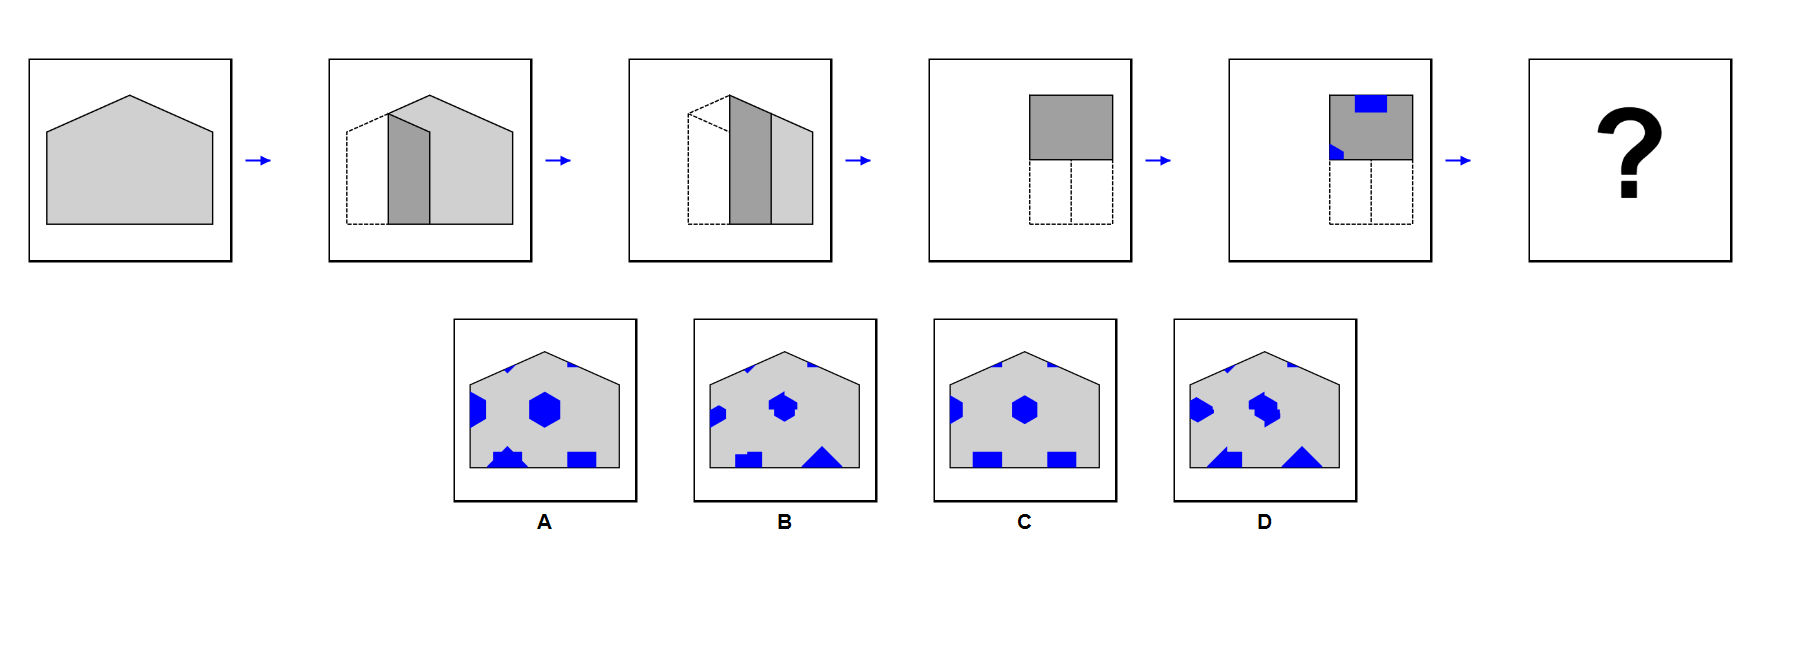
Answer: C